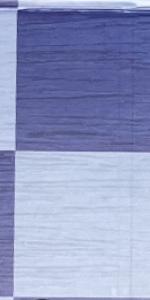
Label: Empty